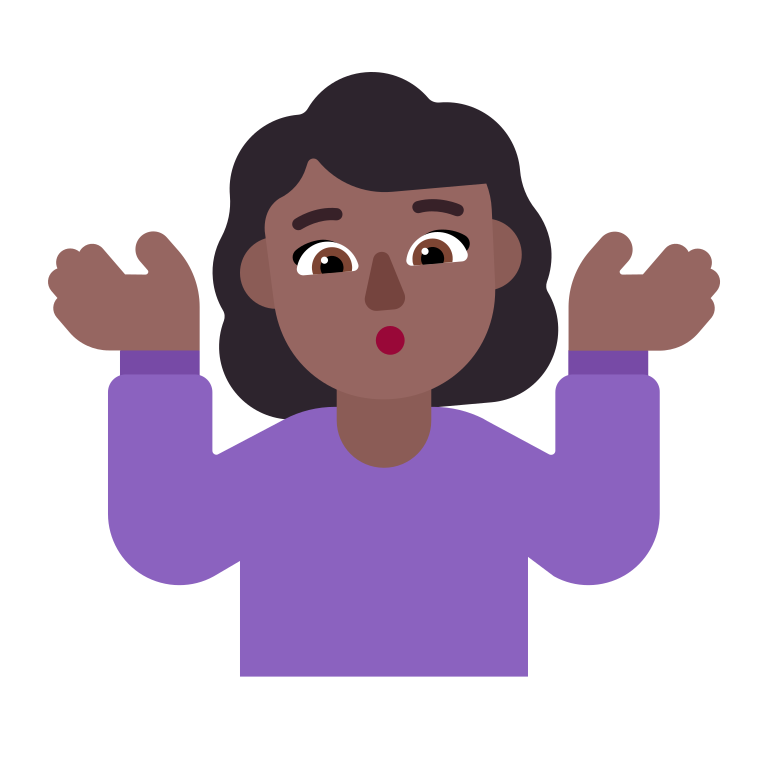
woman shrugging flat  dark